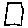
Label: square